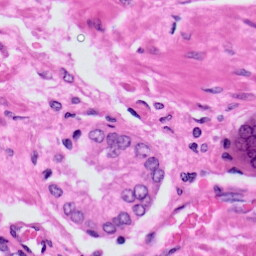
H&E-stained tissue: Prostate